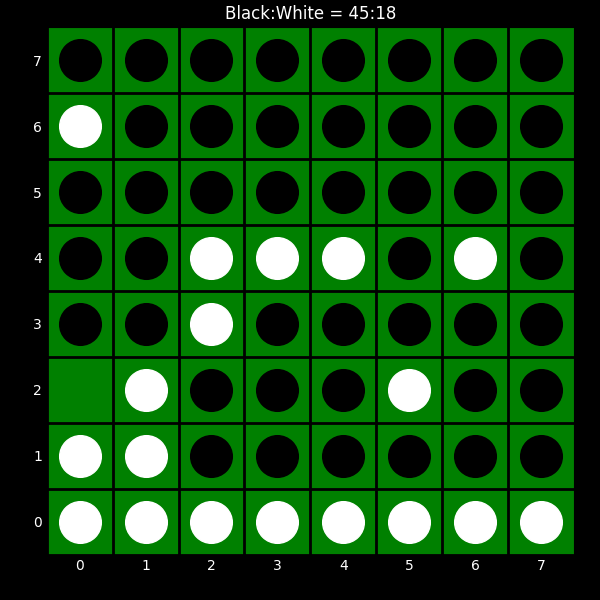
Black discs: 45
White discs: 18